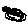
Label: cloud